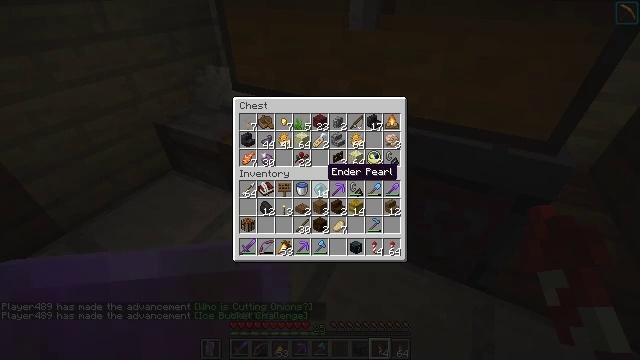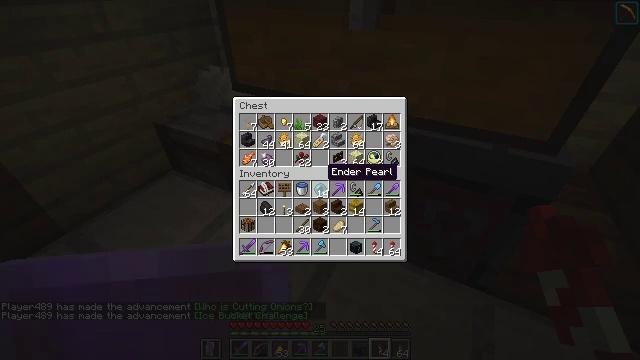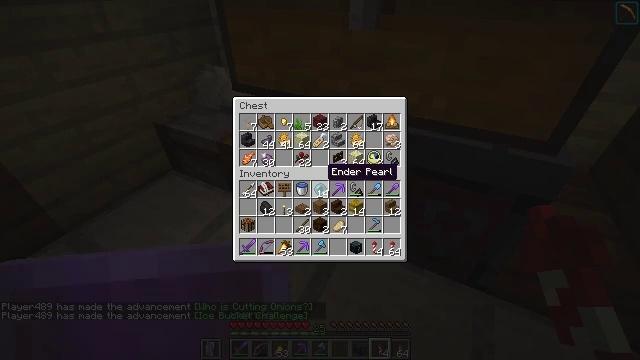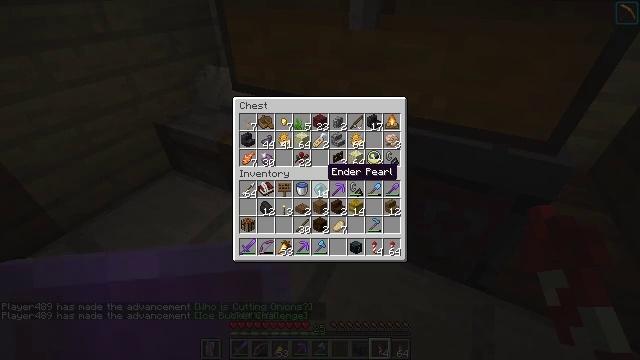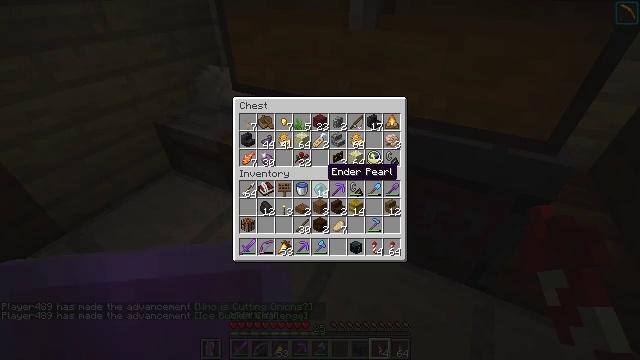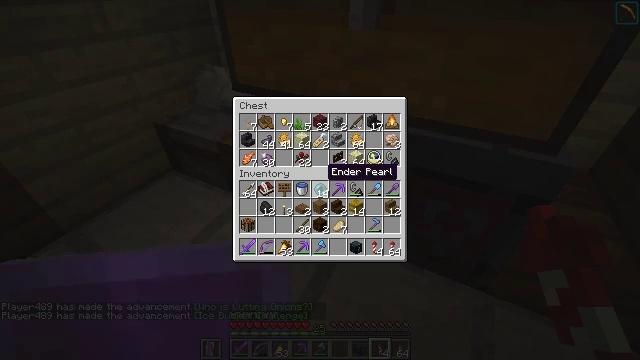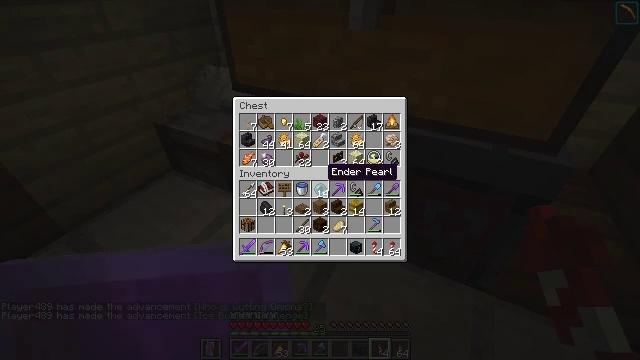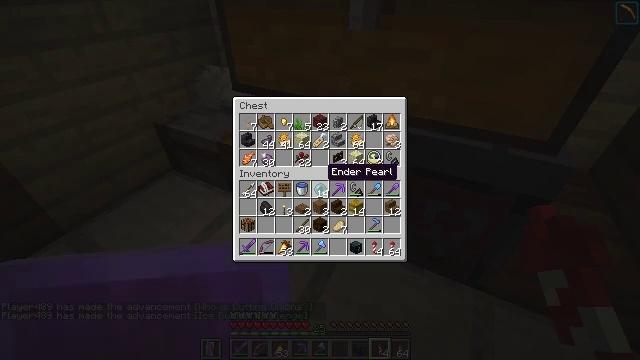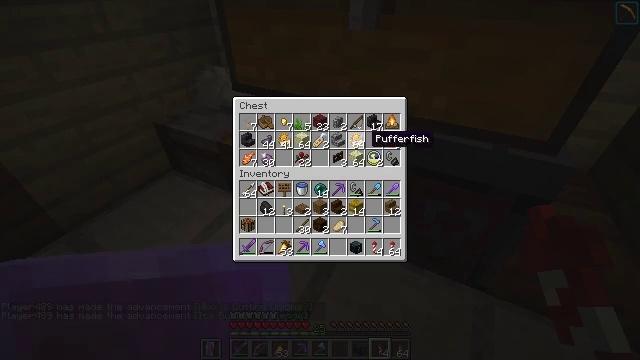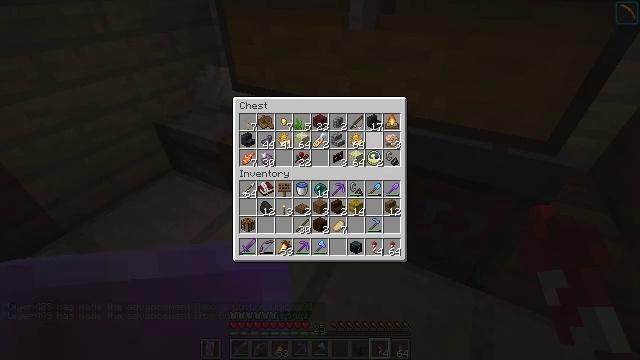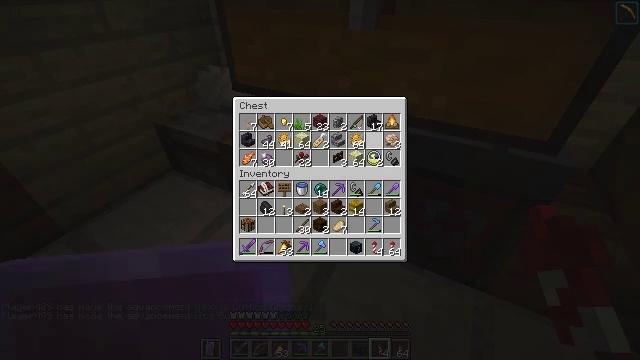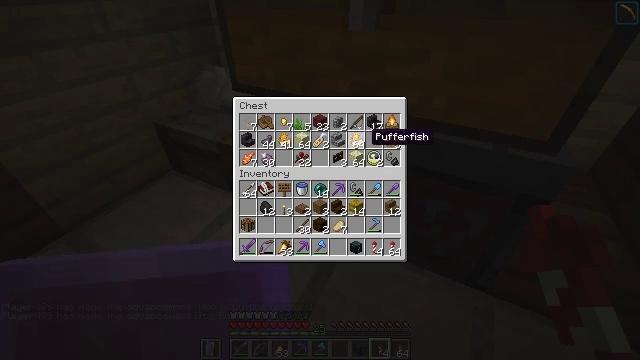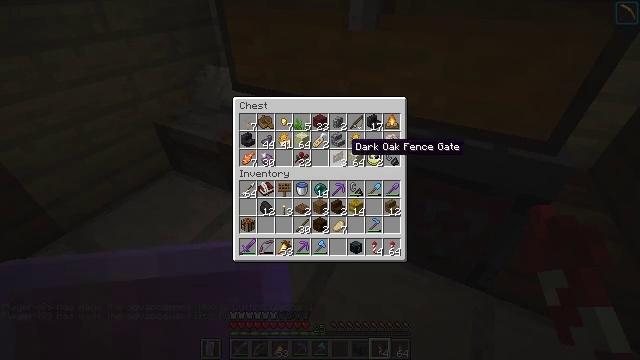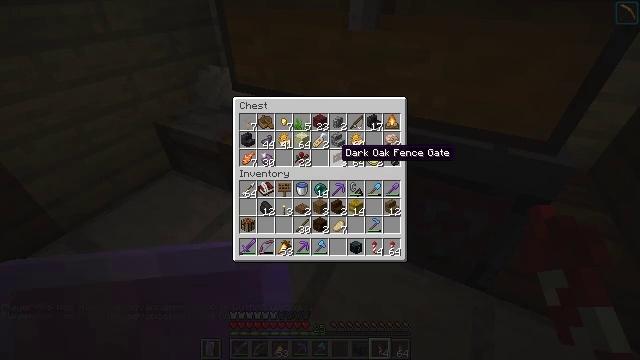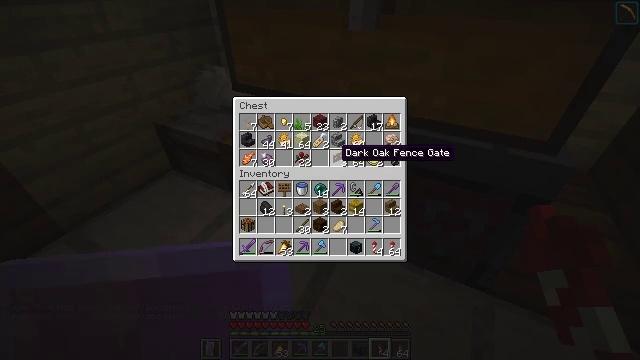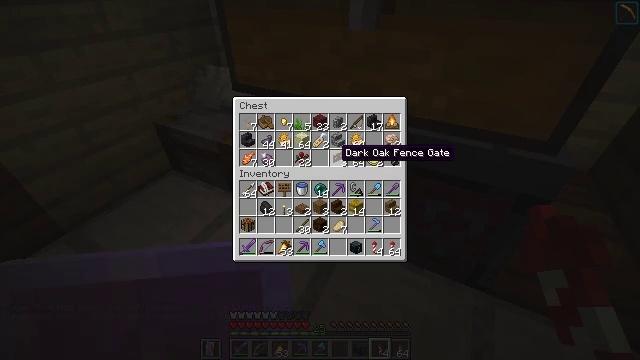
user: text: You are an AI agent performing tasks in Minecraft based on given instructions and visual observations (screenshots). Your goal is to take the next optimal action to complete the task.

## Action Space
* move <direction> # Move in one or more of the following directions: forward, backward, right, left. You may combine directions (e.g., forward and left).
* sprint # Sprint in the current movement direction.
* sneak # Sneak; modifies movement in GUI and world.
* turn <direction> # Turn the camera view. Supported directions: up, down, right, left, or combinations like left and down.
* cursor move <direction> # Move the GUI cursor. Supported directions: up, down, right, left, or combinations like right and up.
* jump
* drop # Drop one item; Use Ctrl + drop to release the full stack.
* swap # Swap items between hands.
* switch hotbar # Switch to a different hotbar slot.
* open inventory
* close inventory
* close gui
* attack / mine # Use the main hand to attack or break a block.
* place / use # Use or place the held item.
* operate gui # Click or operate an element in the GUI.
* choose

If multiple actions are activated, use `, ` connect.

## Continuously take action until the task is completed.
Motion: motion action
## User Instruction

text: Mine the brown shulker box.
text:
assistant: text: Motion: no_op
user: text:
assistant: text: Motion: no_op
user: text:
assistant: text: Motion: no_op
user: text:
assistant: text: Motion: no_op
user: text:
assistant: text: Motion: no_op
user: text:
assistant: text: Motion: no_op
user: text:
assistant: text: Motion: no_op
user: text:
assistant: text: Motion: cursor move right and up
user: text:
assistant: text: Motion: no_op
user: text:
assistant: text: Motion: no_op
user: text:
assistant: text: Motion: no_op
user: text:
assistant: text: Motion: cursor move left and down
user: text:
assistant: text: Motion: cursor move left
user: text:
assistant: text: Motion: no_op
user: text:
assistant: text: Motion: no_op
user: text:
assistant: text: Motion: no_op
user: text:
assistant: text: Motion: no_op
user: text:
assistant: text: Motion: no_op
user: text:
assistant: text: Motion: no_op
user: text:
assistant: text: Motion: no_op
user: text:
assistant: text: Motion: no_op
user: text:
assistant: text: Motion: no_op
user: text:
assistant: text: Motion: no_op
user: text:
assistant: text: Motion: no_op
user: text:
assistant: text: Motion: no_op
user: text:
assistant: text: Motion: no_op
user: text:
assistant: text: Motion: no_op
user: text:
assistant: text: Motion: no_op
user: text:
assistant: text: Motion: no_op
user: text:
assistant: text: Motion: no_op